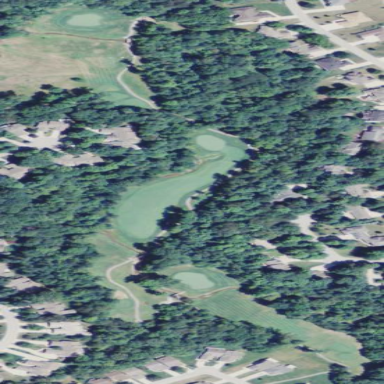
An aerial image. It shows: Golf course surrounded by greenery.